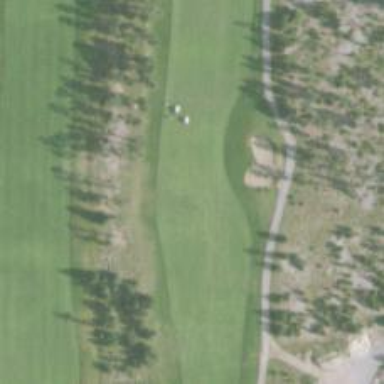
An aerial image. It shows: View of golf hole.